Question: Right I have an issue with chrome/jquery mobile. In internet explorer the script seems to run fine.
here is the <URL>
The problem is when I select multiple items from BOTH lists after click it goes fine. When i do it the second time the list is not cleared anymore.
HTML code:
'''
<!-- Select Multiple -->
<div class="control-group" style="float: left;">
<label class="control-label" for="selectmultiple">Licentie Man</label>
<div class="controls">
<select id="maleLicense" style="height: 210px;" name="maleLicense" class="input-medium" multiple="multiple">
<option value="l0000000000000000000100">Amateur</option>
<option value="l0000000000000000000001">Basislid</option>
<option value="l0000000000000000001000">Belofte</option>
<option value="l0000000000000000010000">Elite</option>
<option value="l0000000000000000100000">Jeugd</option>
<option value="l0000000000000001000000">Junior 1e jaars</option>
<option value="l0000000000000010000000">Junior 2e jaars</option>
<option value="l0000000000000100000000">Nieuweling 1e jaars</option>
<option value="l0000000000001000000000">Nieuweling 2e jaars</option>
<option value="l0000000000100000000000">Professional-A</option>
<option value="l0000000000010000000000">Professional-B</option>
<option value="l0000000001000000000000">Sportklasse</option>
</select>
</div>
</div>
<!-- Select Multiple -->
<div class="control-group">
<label class="control-label" for="selectmultiple">Licentie Vrouw&nbsp;&nbsp;&nbsp;
</label>
<div class="controls">
<select id="femaleLicense" style="height: 210px;" name="femaleLicense" class="input-medium" multiple="multiple">
<option value="l0000000010000000000000">Amateur</option>
<option value="l0000000000000000000010">Basislid</option>
<option value="l0000000100000000000000">Belofte</option>
<option value="l0000001000000000000000">Elite</option>
<option value="l0000010000000000000000">Jeugd</option>
<option value="l0000100000000000000000">Junior 1e jaars</option>
<option value="l0001000000000000000000">Junior 2e jaars</option>
<option value="l0010000000000000000000">Nieuweling 1e jaars</option>
<option value="l0100000000000000000000">Nieuweling 2e jaars</option>
<option value="l1000000000000000000000">Professional-B</option>
</select>
</div>
</div>
<a id="click">empty input</a>
'''
Jquery code:
'''
$(document).ready(function() {
$("a#click").click(function(){
"use strict";
$('#maleLicense').children(':selected').removeProp('selected');
$('#femaleLicense').children(':selected').removeProp('selected');
});
});
'''
A picture to show what I mean visually:

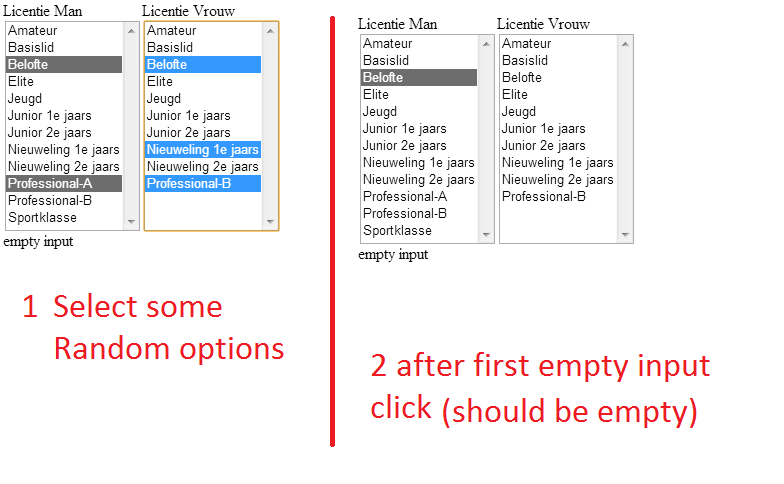
Answer: Try instead (<URL>, it works fine I think
'''
$(document).ready(function() {
$("a#click").click(function(){
$('#maleLicense').children(':selected').prop('selected', false);
$('#femaleLicense').children(':selected').prop('selected', false);
});
});
'''
Updated jsfiddle: <URL>